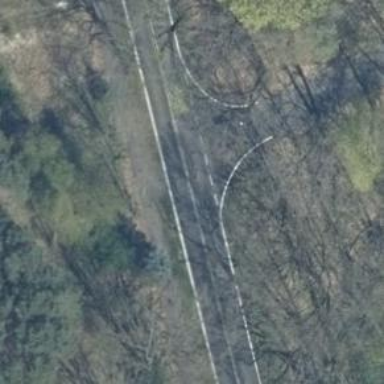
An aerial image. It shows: Primary road with asphalt surface.